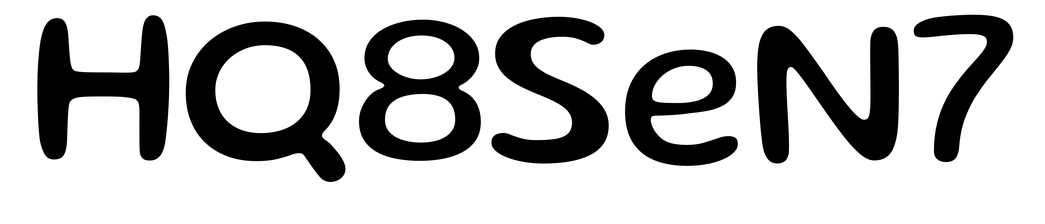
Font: Gluten_Regular